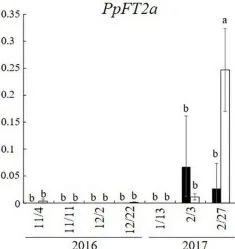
Changes in dormancy- and flowering-related gene expression in normal trees (NTs) and flowering disorder trees (FDTs) (taken from with the permission by JSHS). (A) Transcript levels of PpFT2a.
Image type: pathology (immunostaining)